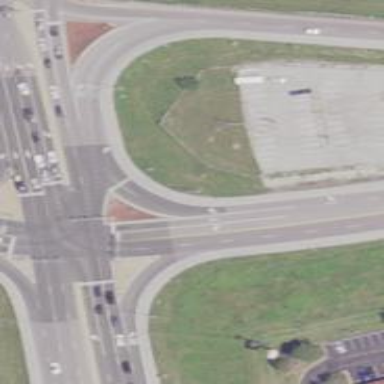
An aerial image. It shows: Secondary link road.